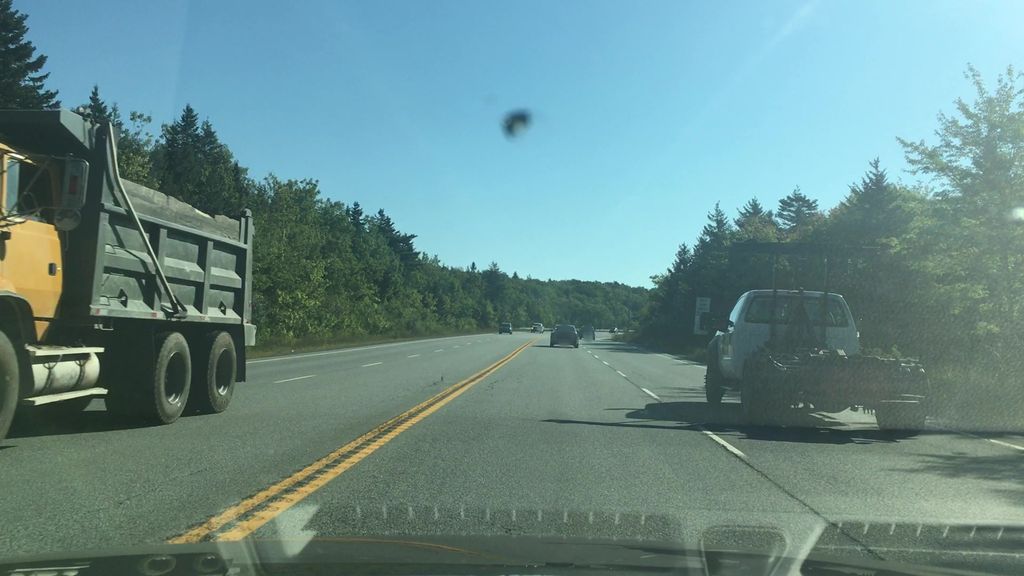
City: halifax